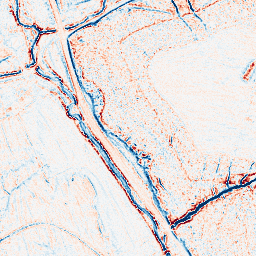
Category: edge_preserving
Decomposition family: anisotropic_diffusion
Decomposition parameters: iterations: 5
kappa: 10
gamma: 0.2
Upsampling method: bicubic
Upsampling parameters: scale: 2
Upsampling scale: 2